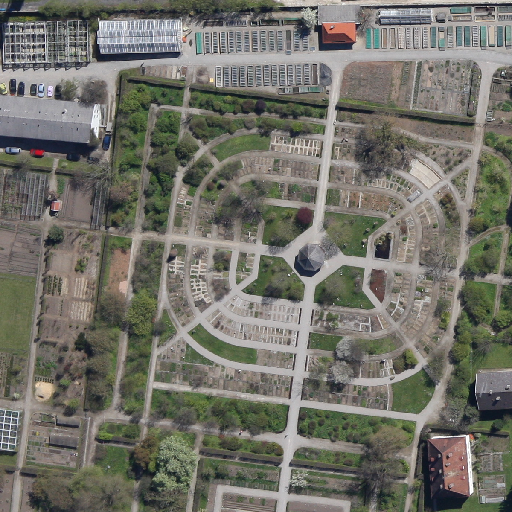
Referring expression: paved road along with tree